Question: Okay so I'm not sure if this is just isolated to Chromes developer tools, but I was toying around with some code I was working on and I realise that a variable, meant to be local, had been created in the global name space called 'name'.

I removed the bug then opened up Chrome tools to make sure the bug had been fixed. To my surprise I type 'name' into the console and an empty string is returned. After much looking through my code, I realise this isn't caused by me, so I head over to google.com and try again. To my surprise 'name' is a global variable there. After looking around, it appears there is a global variable almost everywhere when looking with Dev tools.
My question is why?
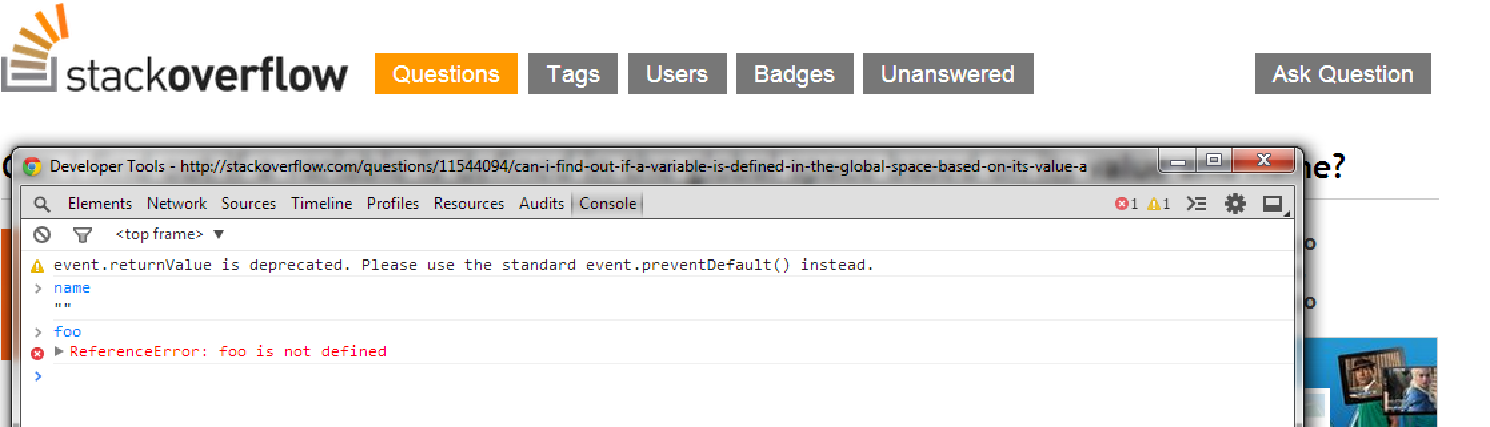
Answer: <URL> object, and like all other members of 'window', it's accessible globally.